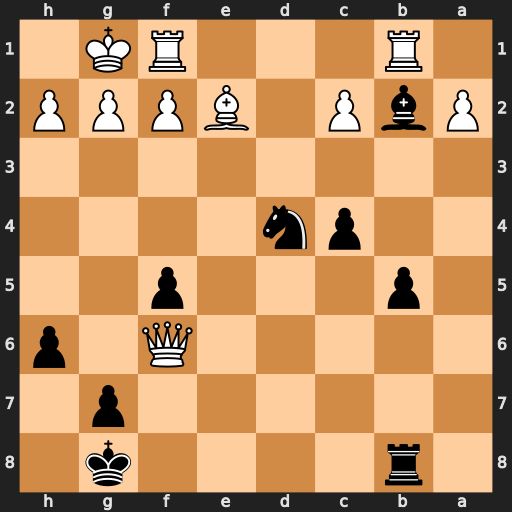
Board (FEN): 1r4k1/6p1/5Q1p/1p3p2/2pn4/8/PbP1BPPP/1R3RK1
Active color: b
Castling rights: -
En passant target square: -
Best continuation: Nxe2+ Kh1 Bxf6